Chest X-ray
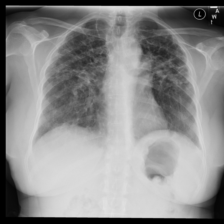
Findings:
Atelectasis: negative
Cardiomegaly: negative
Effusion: negative
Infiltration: negative
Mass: negative
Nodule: negative
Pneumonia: negative
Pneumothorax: negative
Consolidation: negative
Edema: negative
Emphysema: negative
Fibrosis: negative
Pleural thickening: negative
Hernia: negative